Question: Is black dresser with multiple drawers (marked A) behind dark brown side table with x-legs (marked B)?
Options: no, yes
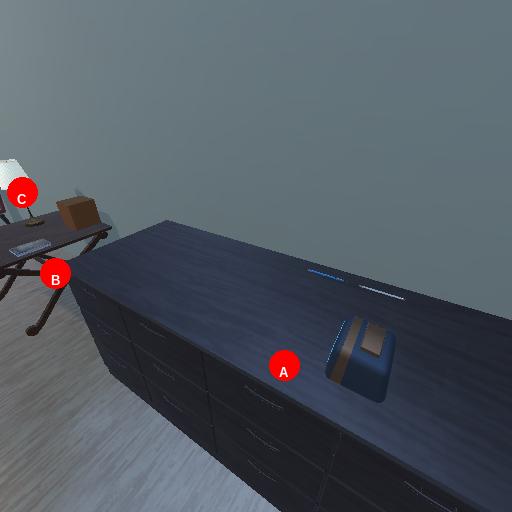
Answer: no